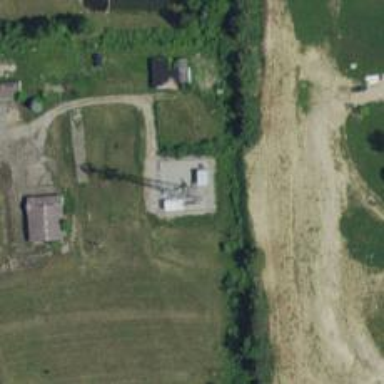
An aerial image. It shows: Communication mast tower.